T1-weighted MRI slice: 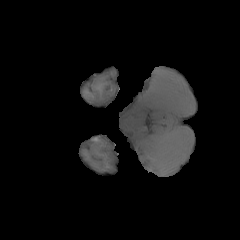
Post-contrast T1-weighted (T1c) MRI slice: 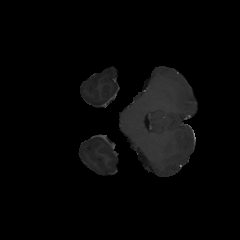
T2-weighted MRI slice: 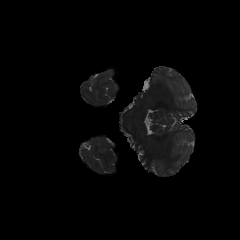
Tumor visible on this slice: no